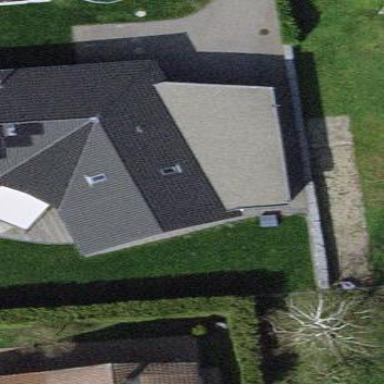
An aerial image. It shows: Detached building.